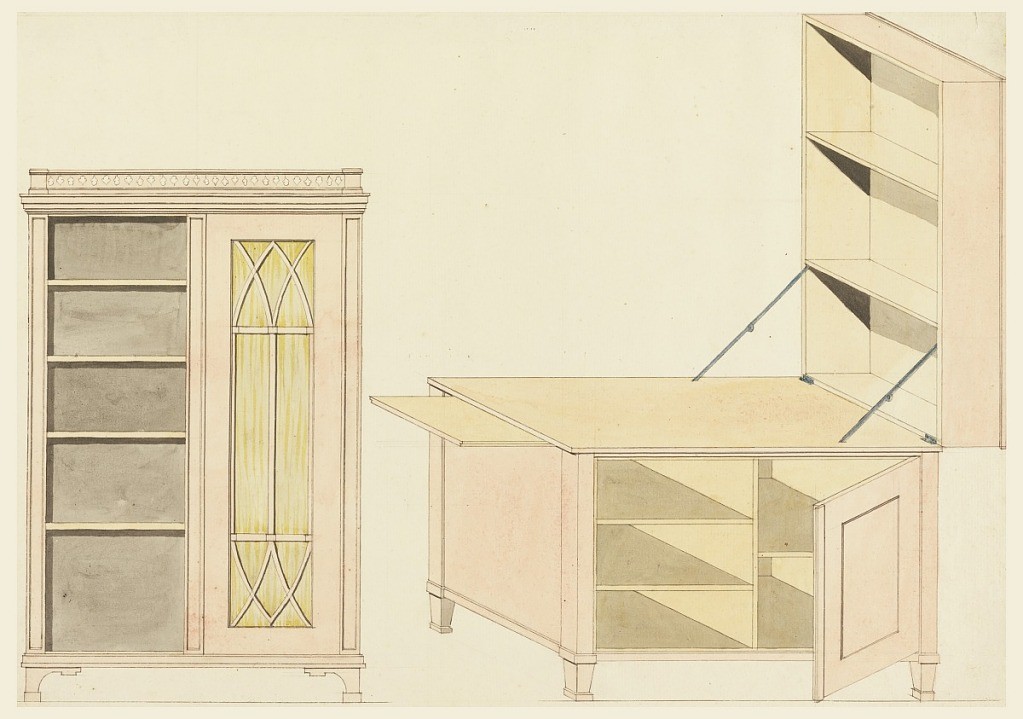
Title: Designs for Mechanical Furniture: Bookcase and Shelf Desk
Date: ca. 1805
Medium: Pen and black ink, brush and watercolor on paper
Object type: Drawing
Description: Left, a bookcase with one-half showing glass door, seen in elevation. Right, isometric projection of a desk with tilting top, shown open, forming shelves. Sliding shelf at one side.